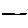
Label: line